Question: Why does Vim highlight the 'r' letter everywhere in the LaTeX document (see screenshot)? And is there a way to avoid it?

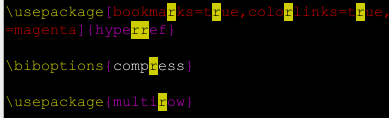
Answer: It seems likely that you did a search for "r" at some point (probably by typing '/r'), hence the highlighting of occurrences.